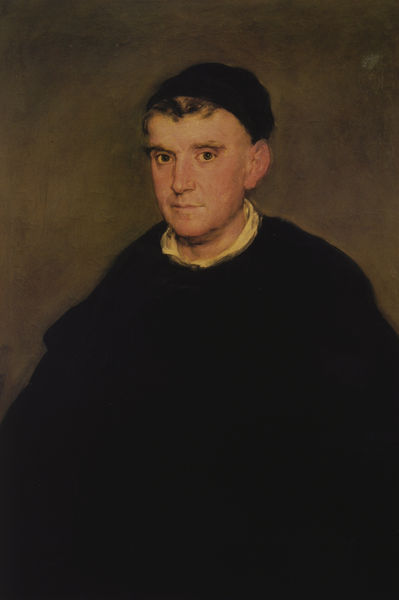
Titel: Fray Juan Fernández de Rojas
Künstler: Francisco José Goya Lucientes
Standort: Madrid
Institution: Museo del Prado
Schlagwörter: dunkel, gemälde, mann, schatten, umhang, weiß, dreieck, gelb, landschaft, braun, degas, grau, haar, hell, hintergrund, hut, licht, mund, nase, ohr, schwarz, stirn, vordergrund, blick, tuch, haube, malerei, hemd, jung, kappe, mütze, wand, augen, barock, gesicht, kleidung, kragen, mensch, bildnis, hals, portrait, porträt, öl, kirche, geistlicher, gewand, haare, halbfigur, kutte, mantel, realismus, augenbrauen, brustbild, kinn, kontrast, lippen, ohren, renaissance, schultern, traurig, kopfbedeckung, wangen, fläche, monochrom, ausdruck, romantik, dick, einfach, ernst, streng, brauen, glatze, maler, manet, um 1900, nachdenklich, klimt, betrachter, kloster, habit, gesciht, ohrmuschel, tracht, jüngling, pfarrer, leibl, halbprofil, rasiert, priester, mönch, lenbach, haaransatz, gelehrter, haarsträhne, brau, ornat, gescht, agen, kippa, abt, statisch, kleriker, portträt, mürze, traugig, sympathisch